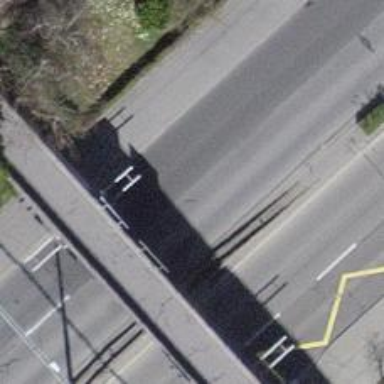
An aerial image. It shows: Primary highway with asphalt surface. It has trolley wires installed.